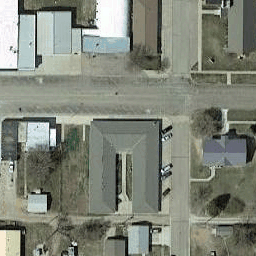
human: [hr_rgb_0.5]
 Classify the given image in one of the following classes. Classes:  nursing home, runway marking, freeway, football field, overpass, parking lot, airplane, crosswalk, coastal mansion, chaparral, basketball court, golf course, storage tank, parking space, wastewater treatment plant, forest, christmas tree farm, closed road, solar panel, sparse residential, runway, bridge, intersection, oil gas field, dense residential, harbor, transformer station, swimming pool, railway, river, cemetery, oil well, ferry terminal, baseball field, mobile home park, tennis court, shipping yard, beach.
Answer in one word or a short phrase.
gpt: nursing home